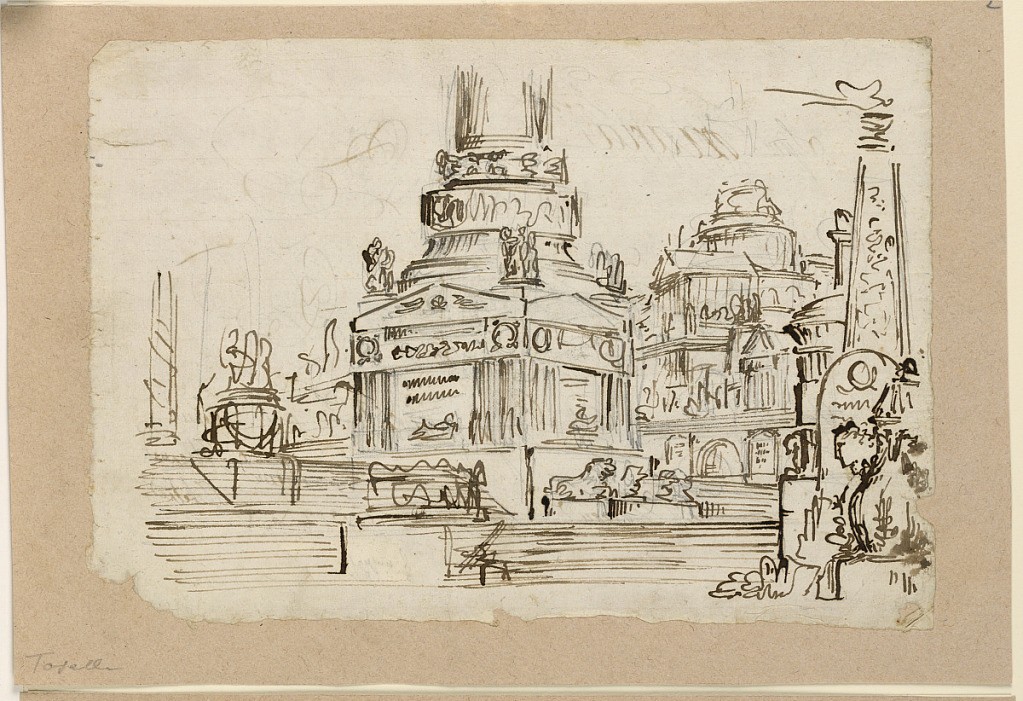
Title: Stage Design, Pedestal of Monument
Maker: Angelo Toselli, ca. 1765? – 1826
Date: ca. 1800
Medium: Pen and ink, graphite on paper
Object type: Drawing
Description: Horizontal rectangle. Pedestal of monument on stairs, buildings in background.